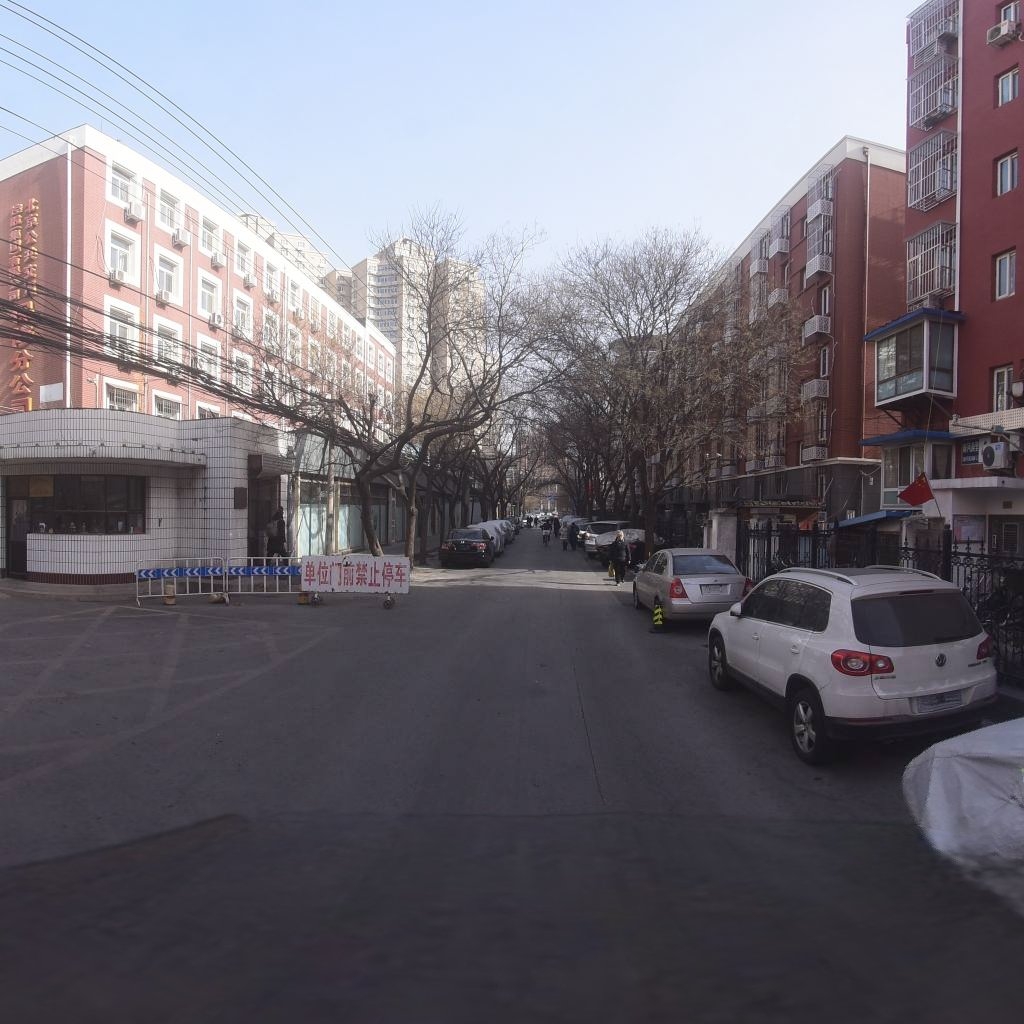
Region: Xicheng
Road damage annotations: longitudinal crack